Field crop: maize
Growth stage: 2
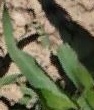
Species: maize